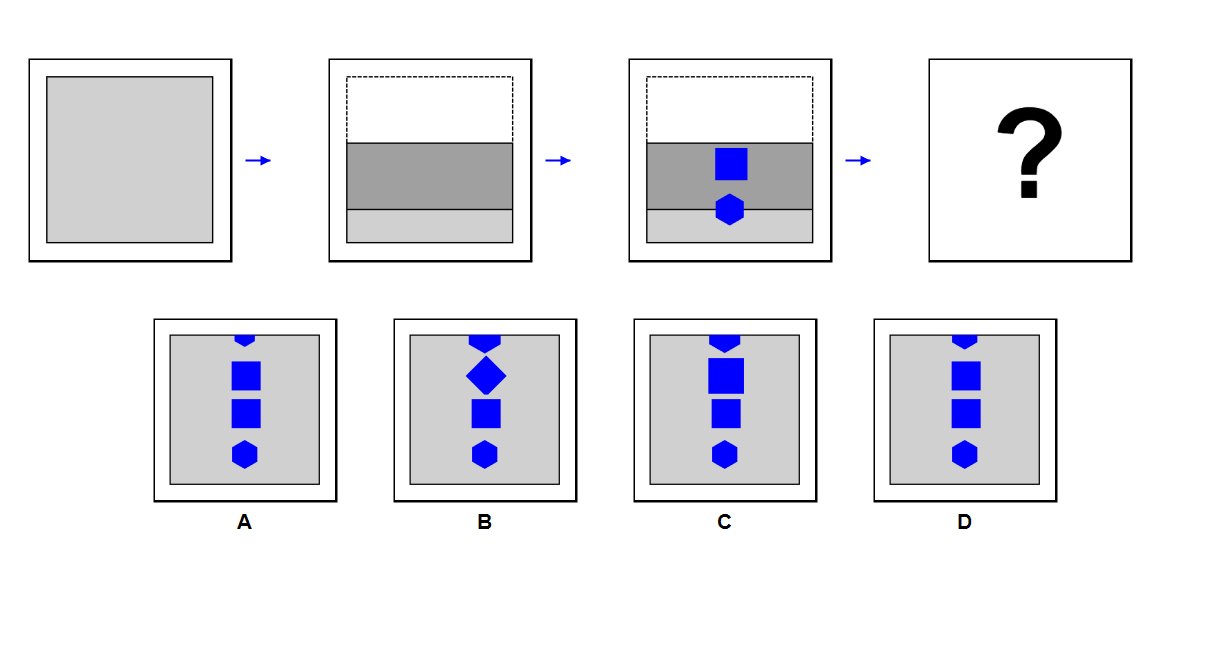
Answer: D